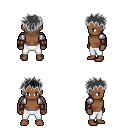
a pixel art fantasy rpg character, male body template, human, dark skin, steel arm armor, white pants, gray bedhead hairstyle, cloth bracers, four views (front, back, left, right), 2x2 character sprite sheet, small pixel art, hard edges, no anti-aliasing